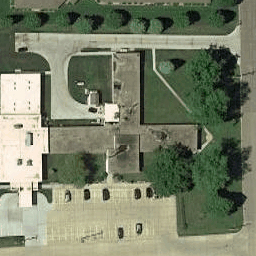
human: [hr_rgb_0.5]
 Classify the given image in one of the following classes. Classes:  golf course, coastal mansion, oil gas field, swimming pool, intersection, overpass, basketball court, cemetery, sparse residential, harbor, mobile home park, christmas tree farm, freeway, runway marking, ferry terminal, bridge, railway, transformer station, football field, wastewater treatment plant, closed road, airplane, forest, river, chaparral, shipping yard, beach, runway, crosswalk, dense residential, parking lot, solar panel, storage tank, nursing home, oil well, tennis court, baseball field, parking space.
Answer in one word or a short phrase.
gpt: nursing home